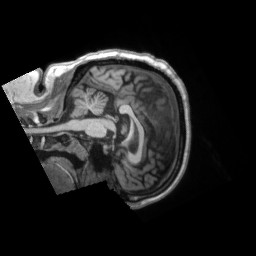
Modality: T1w
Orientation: sagittal
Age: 58
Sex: male
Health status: ill
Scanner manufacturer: siemens
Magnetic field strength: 3 T
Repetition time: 2.2 s
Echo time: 0.00157 s